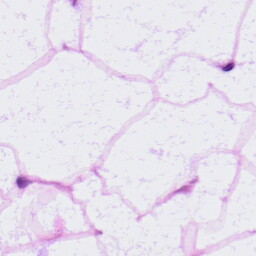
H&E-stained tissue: LymphNode